Question: I noticed that std::for_each requires it's iterators to meet the requirement InputIterator, which in turn requires Iterator and then Copy{Contructable,Assignable}.
That's not the only thing, std::for_each actually uses the copy constructor (cc) (not assignment as far as my configuration goes). That is, deleting the cc from the iterator will result in:
'''
error: use of deleted function 'some_iterator::some_iterator(const some_iterator&)'
'''
Why does std::for_each need a cc? I found this particularly inconvenient, since I created an iterator which recursively iterates through files in a folder, keeping track of the files and folders on a queue. This means that the iterator has a queue data member, which would also have to be copied if the cc is used: that is unnecessarily inefficient.
The strange thing is that the cc is not called in this simple example:
'''
#include <iostream>
#include <iterator>
#include <algorithm>
class infinite_5_iterator
:
public std::iterator<std::input_iterator_tag, int>
{
public:
infinite_5_iterator() = default;
infinite_5_iterator(infinite_5_iterator const &) {std::cout << "copy constr "; }
infinite_5_iterator &operator=(infinite_5_iterator const &) = delete;
int operator*() { return 5; }
infinite_5_iterator &operator++() { return *this; }
bool operator==(infinite_5_iterator const &) const { return false; }
bool operator!=(infinite_5_iterator const &) const { return true; }
};
int main() {
std::for_each(infinite_5_iterator(), infinite_5_iterator(),
<URL> {
std::cout << v << ' ';
}
);
}
'''
source: <URL>
It however is needed compile time. Why does std::for_each need to copy construct the iterator, and when is this done? Isn't this extremely inefficient?
NOTE: I'm talking about the cc of the iterator, not of it's elements, as is done here: <URL>
EDIT: Note that the standard does not state the copy-constructor is called at all, it just expresses the amount of times f is called. May I then assume that the cc is not called at all? Why is the use of operator++ and operator* and cc not specified, but the use of f is?

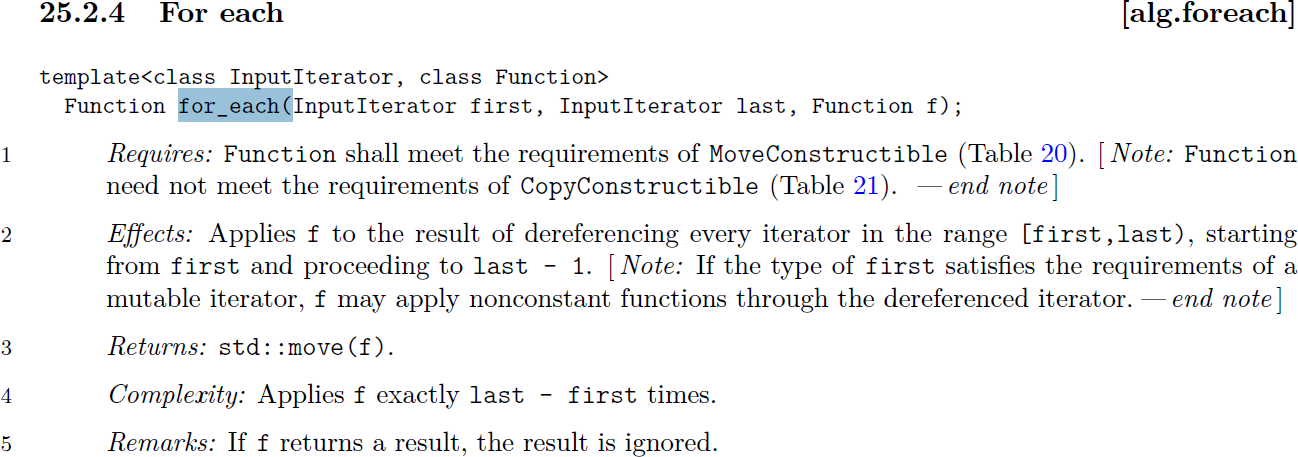
Answer: You have simply fallen victim to a specification that has evolved in bits and pieces over decades. The concept of 'InputIterator' was invented a long time before the notion of move-only types, or movable types was conceived.
In hindsight I would love to declare that 'InputIterator' need not be copyable. This would mesh perfectly with its single-pass behavior. But I also fear that such a change would have overwhelming backwards compatibility problems.
In addition to the flawed iterator concepts as specified in the standard, about a decade ago, in an attempt to be helpful, the gcc std::lib (libstdc++) started imposing "concepts" on things like 'InputIterator' in the std-algorithms. I.e. because the standard says:
> 'InputIterator' shall satisfy the requirements of an input iterator (24.2.3).
then "concept checks" were inserted into the std-algorithms that require 'InputIterator' to meet all of the requirements of input iterator And in this case, it is the concept check, not the actual algorithm, that is requiring your iterator to be 'CopyConstructible'.
<sigh>
If you write your own 'for_each' algorithm, it is trivial to do so without requiring your iterators to be 'CopyConstructible' or 'CopyAssignable' (if supplied with rvalue iterator arguments):
'''
template <class InputIterator, class Function>
inline
Function
for_each(InputIterator first, InputIterator last, Function f)
{
for (; first != last; ++first)
f(*first);
return f;
}
'''
And for your use case I recommend either doing that, or simply writing your own loop.